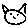
Label: cat